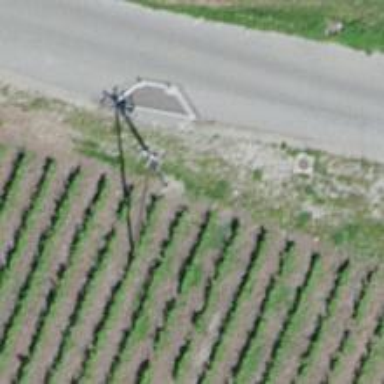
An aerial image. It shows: Power pole.